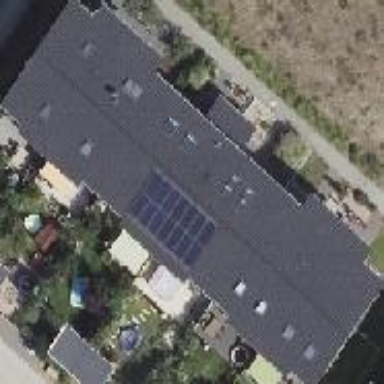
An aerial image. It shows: Terrace building with gabled roof.